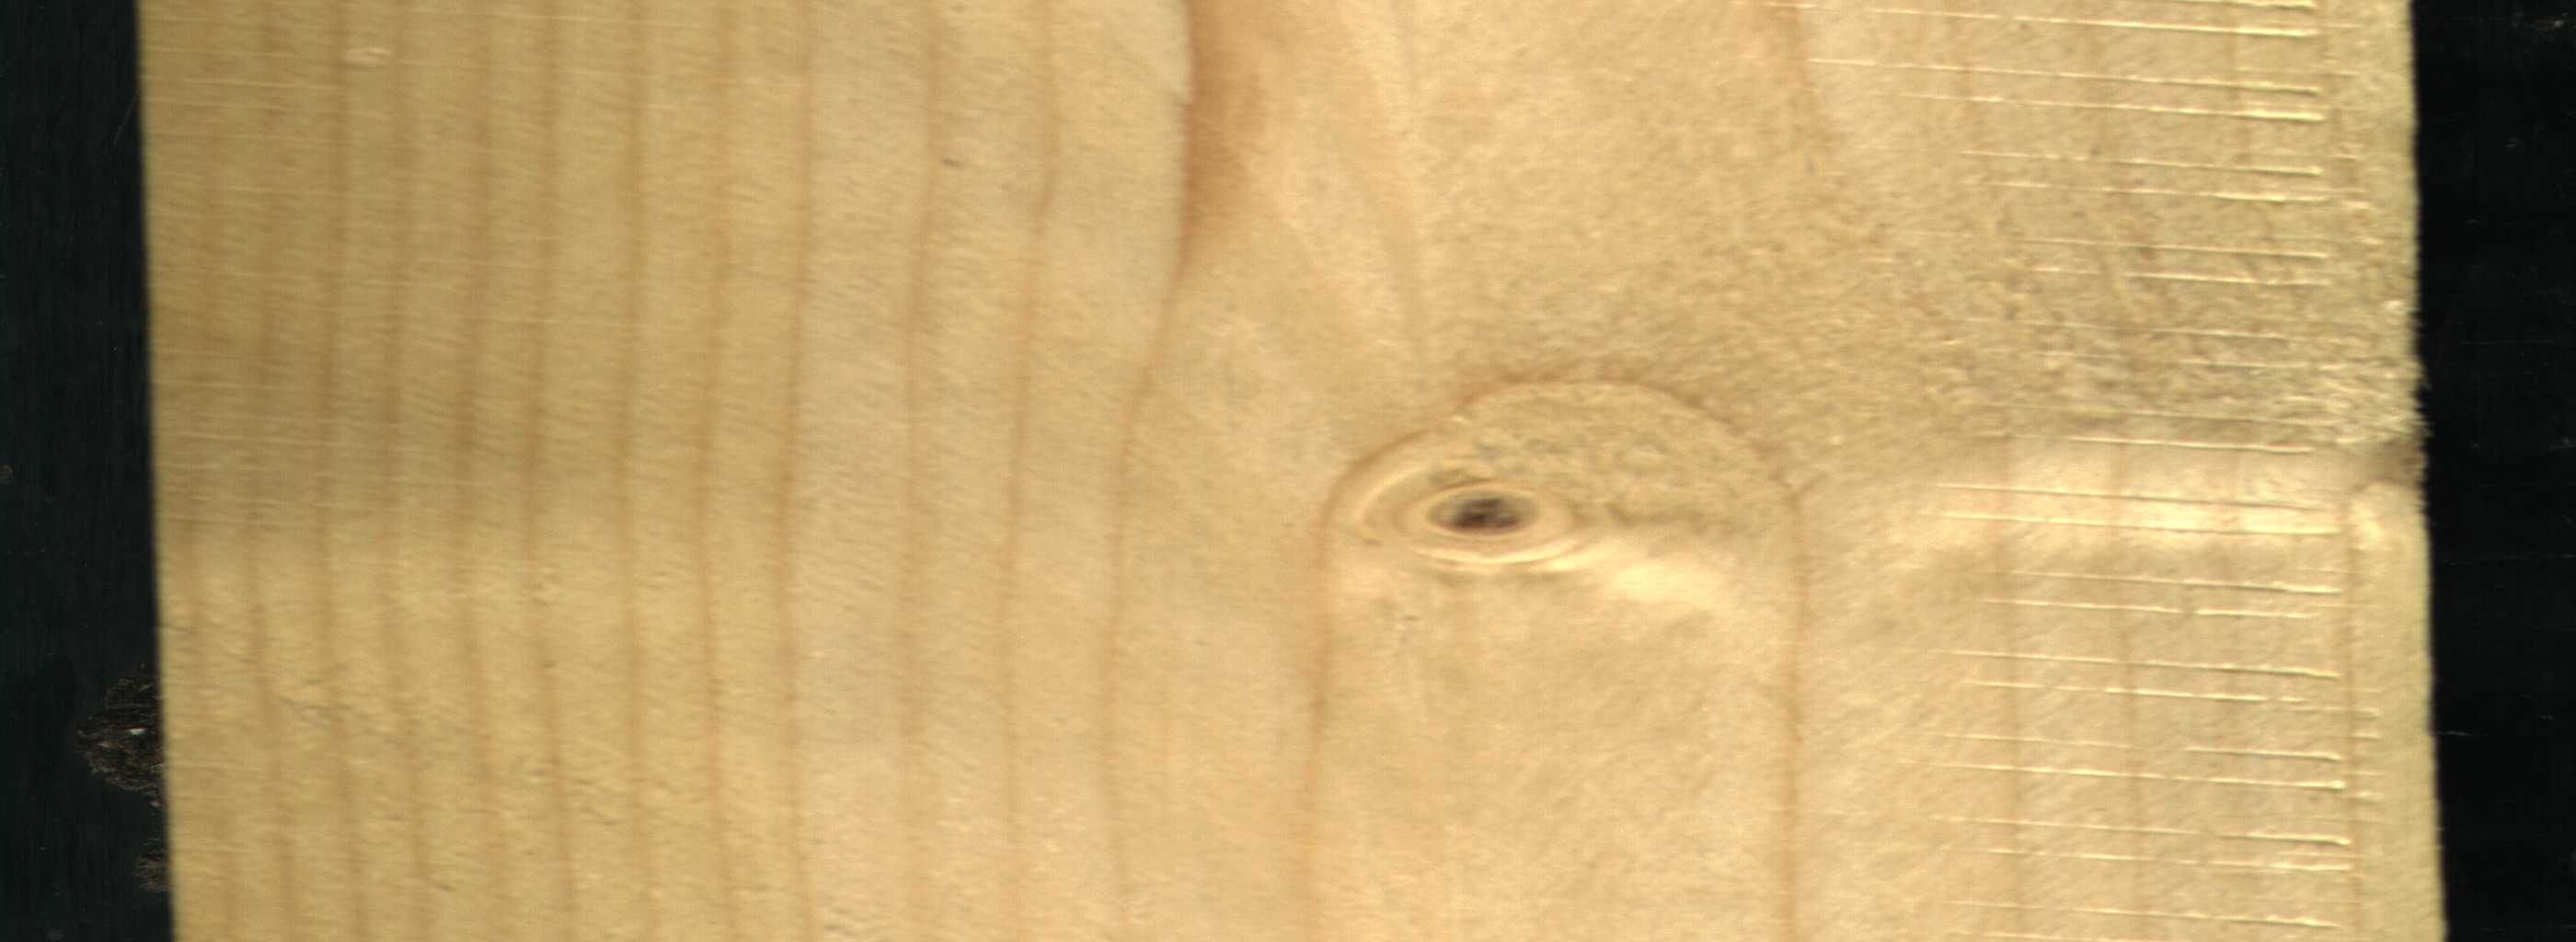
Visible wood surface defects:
Live_Knot